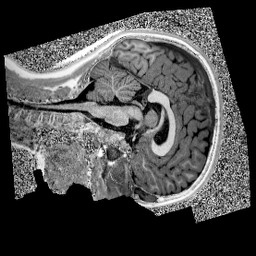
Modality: UNIT1
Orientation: sagittal
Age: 12
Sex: female
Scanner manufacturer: siemens
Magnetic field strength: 3 T
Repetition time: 4 s
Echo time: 0.00299 s